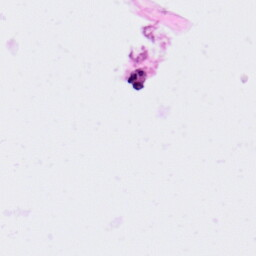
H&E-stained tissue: Ovarian